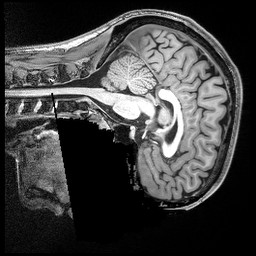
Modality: T1w
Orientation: sagittal
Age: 28
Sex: male
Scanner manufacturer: siemens
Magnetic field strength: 3 T
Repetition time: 2.5 s
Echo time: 0.00343 s